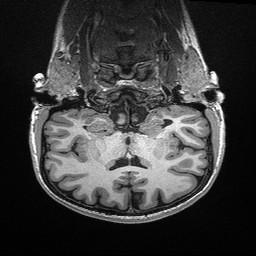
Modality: T1w
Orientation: sagittal
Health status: healthy
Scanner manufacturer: siemens
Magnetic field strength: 3 T
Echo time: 0.00298 s